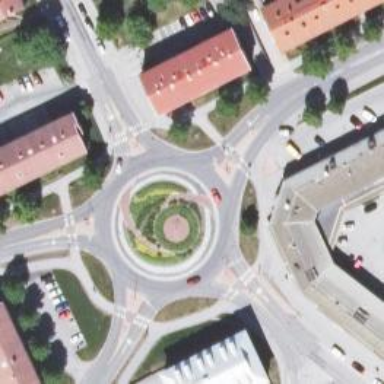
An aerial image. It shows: Tertiary road with asphalt surface leading to roundabout junction.